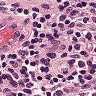
Metastatic tissue present: no